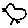
Label: bird